Interaction volume radius: 10 \u00c5
Interaction volume height: 15 \u00c5
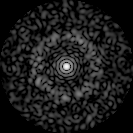
Disorder parameter: 0.8329